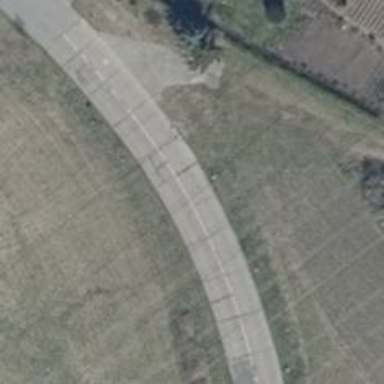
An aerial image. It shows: Tertiary road with concrete surface.